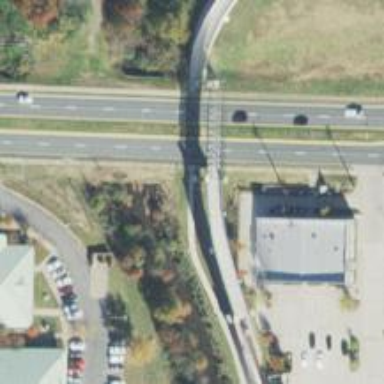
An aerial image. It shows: Path with asphalt surface that is bridged with beam structure.